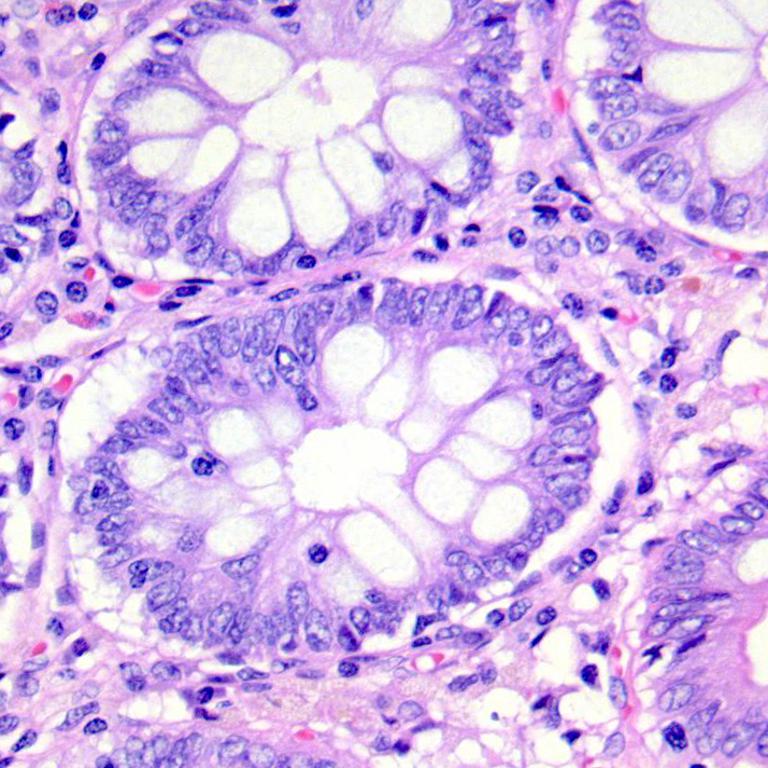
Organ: colon
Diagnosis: benign